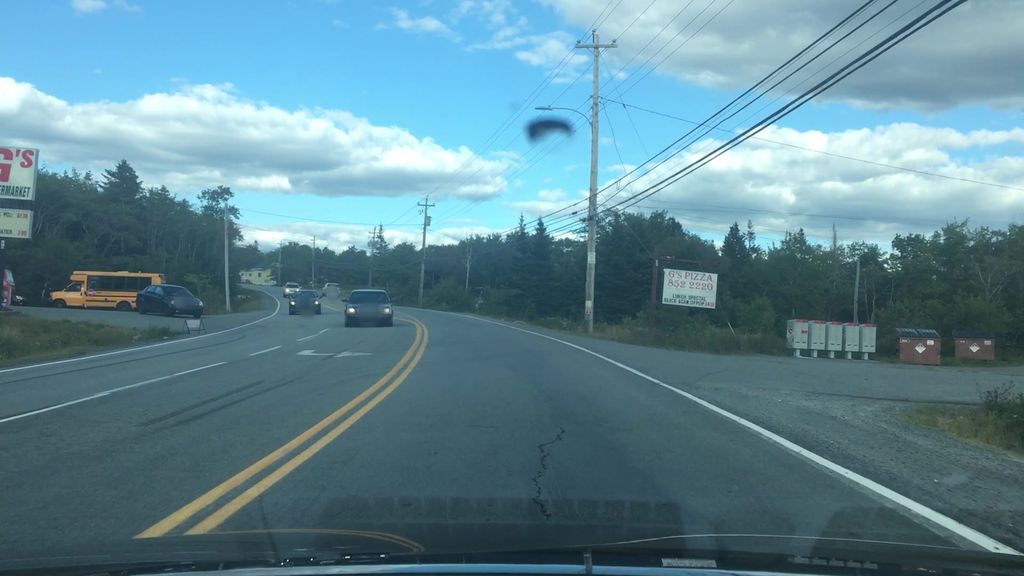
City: halifax